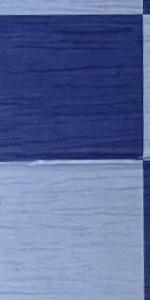
Label: Empty